Field crop: maize
Growth stage: 1
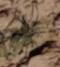
Species: lolium